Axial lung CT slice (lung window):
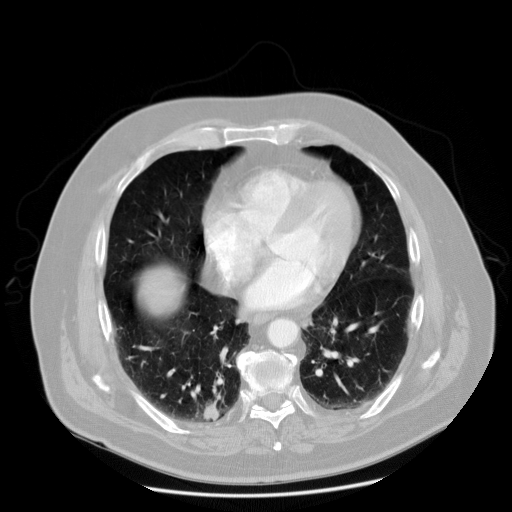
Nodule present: no